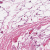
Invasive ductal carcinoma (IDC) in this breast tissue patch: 0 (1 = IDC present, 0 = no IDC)